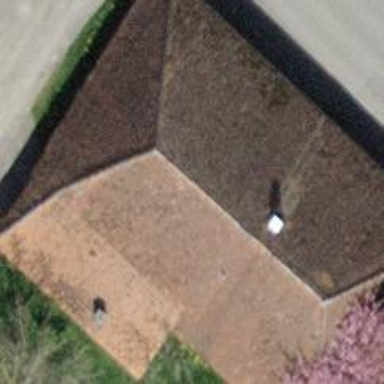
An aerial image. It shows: Farm building.